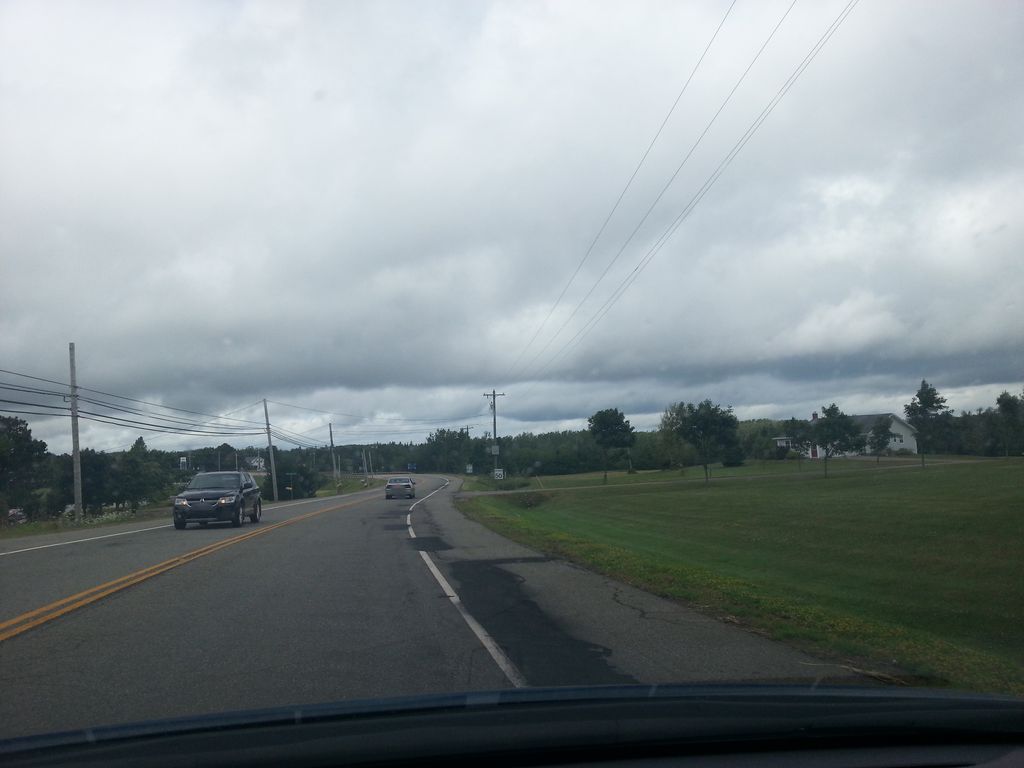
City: charlottetown